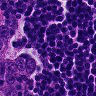
Metastatic tissue present: no